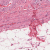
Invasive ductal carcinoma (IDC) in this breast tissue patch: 0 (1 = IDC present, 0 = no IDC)